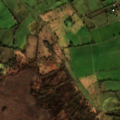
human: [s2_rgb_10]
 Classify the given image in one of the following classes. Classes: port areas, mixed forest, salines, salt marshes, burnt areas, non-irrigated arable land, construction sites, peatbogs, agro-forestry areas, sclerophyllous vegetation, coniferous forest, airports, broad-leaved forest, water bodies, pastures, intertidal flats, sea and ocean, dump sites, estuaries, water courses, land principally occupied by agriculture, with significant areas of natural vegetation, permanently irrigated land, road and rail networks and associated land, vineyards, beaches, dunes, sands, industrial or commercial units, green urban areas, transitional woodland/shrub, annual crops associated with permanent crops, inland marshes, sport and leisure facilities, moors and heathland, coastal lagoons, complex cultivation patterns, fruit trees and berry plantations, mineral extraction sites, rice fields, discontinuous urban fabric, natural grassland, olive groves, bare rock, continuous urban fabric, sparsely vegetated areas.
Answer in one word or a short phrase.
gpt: pastures, land principally occupied by agriculture, with significant areas of natural vegetation, peatbogs